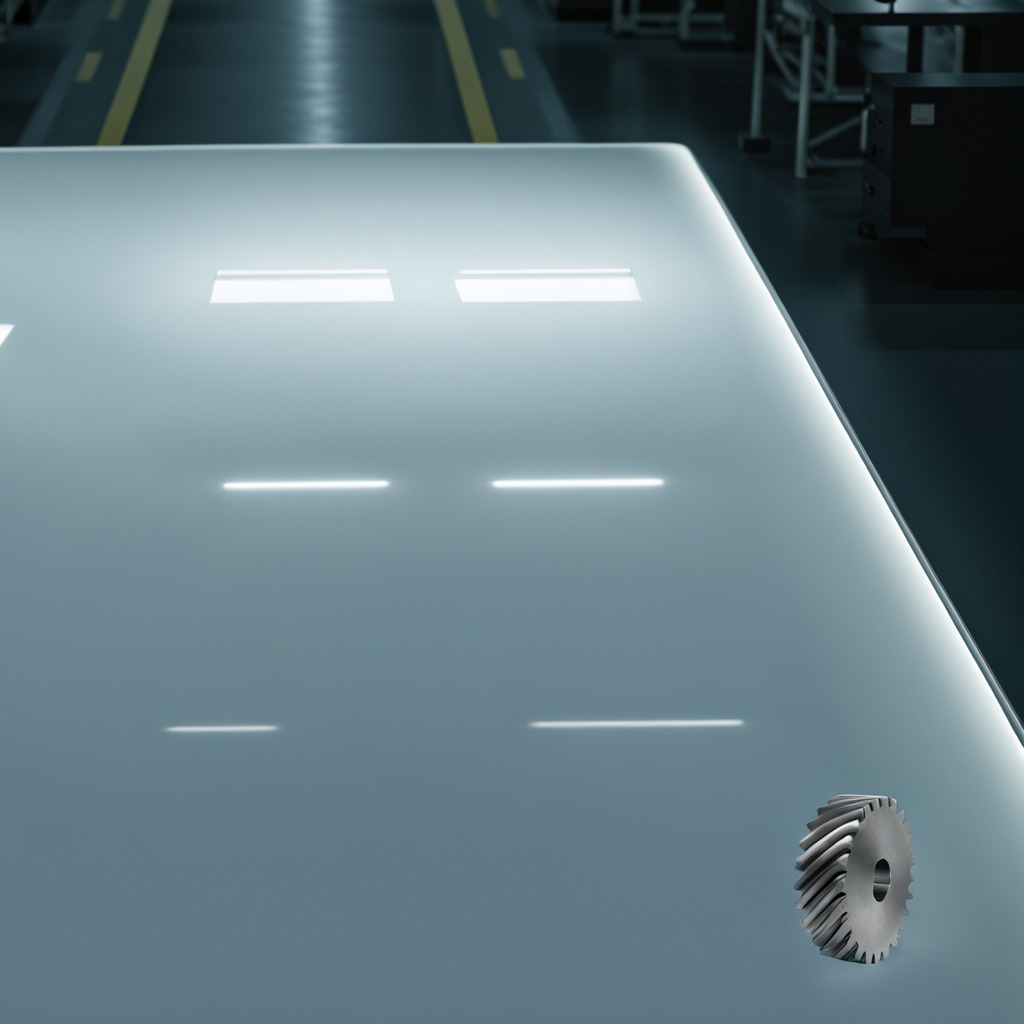
A steel gear with teeth is lying on a table in a ship maintenance bay industrial lighting.